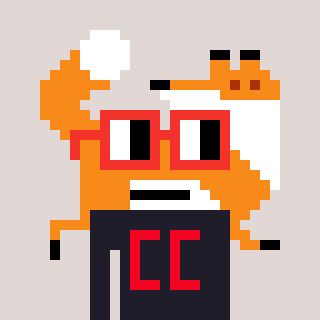
a pixel art character with square red glasses, a fox-shaped head and a grayscale-colored body on a warm background